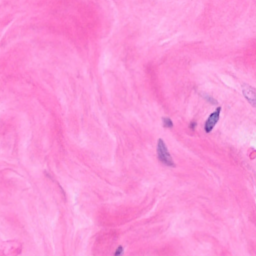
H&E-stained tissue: Breast